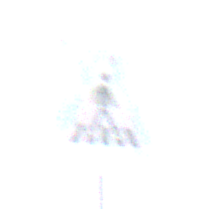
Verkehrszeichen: FussgaengerueberwegLinks
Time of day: MorningAfternoon
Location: Outdoor (Suburban)
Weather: PartlyCloudy
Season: NotSpecified
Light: Natural